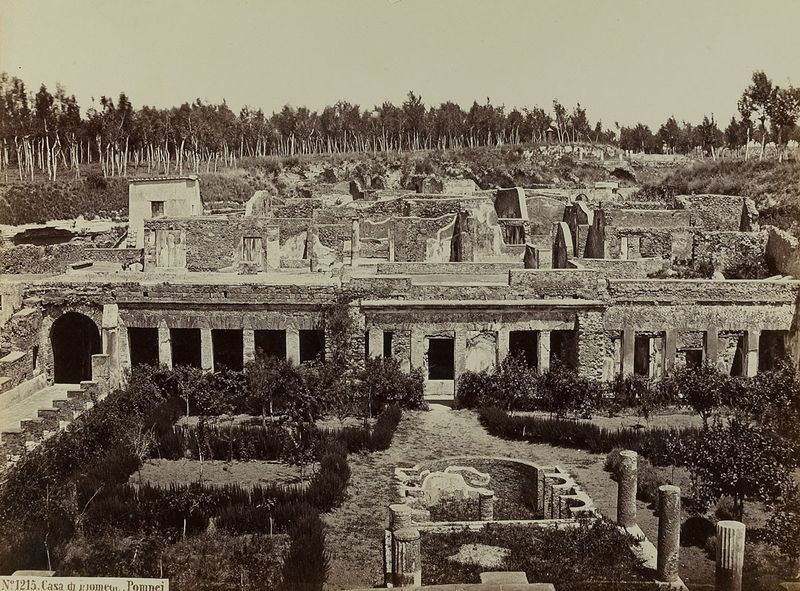
Titel: 'No. 1215. Casa di Diomede. Pompei.'
Künstler: Giorgio Sommer
Standort: Hamburg
Institution: Museum für Kunst und Gewerbe Hamburg
Schlagwörter: haus, schloss, architektur, geschichte, foto, fotografie, photographie, ruine, burg, photo, villa, landhaus, architekturfotografie, cottage, albumin, lichtbild, reisefotografie, historische, architekturphotographie, bildwerke, angewandte und bildende kunst, hessische systematik, schwarzweißpositivverfahren, silbersalzverfahren, schwarzweißfotografie, gebäude, örtlichkeit, straße, stätte, reisephotographie, albuminpapier, archäologie, diomedes